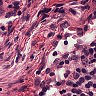
Metastatic tissue present: no